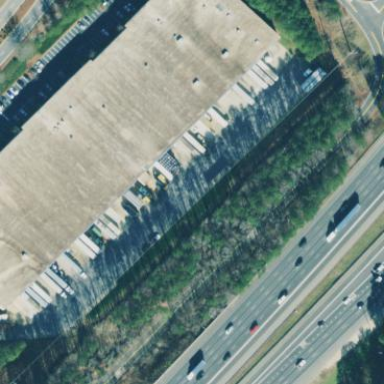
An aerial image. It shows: Warehouse.